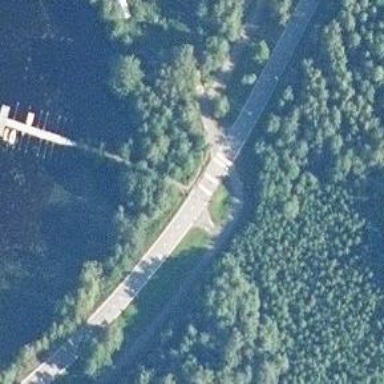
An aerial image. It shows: Asphalt cycleway.